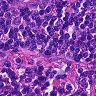
Metastatic tissue present: no